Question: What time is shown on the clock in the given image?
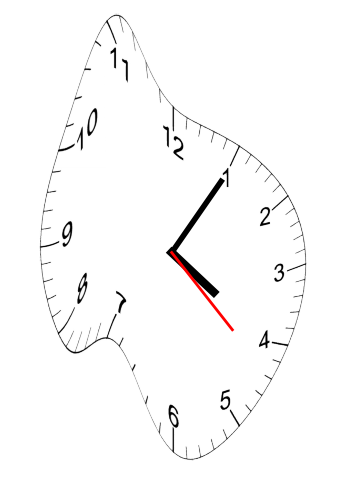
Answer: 04:05:22